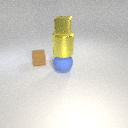
small brown rubber cube behind large blue rubber sphere